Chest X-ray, AP view. Patient: 36 years old, sex F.
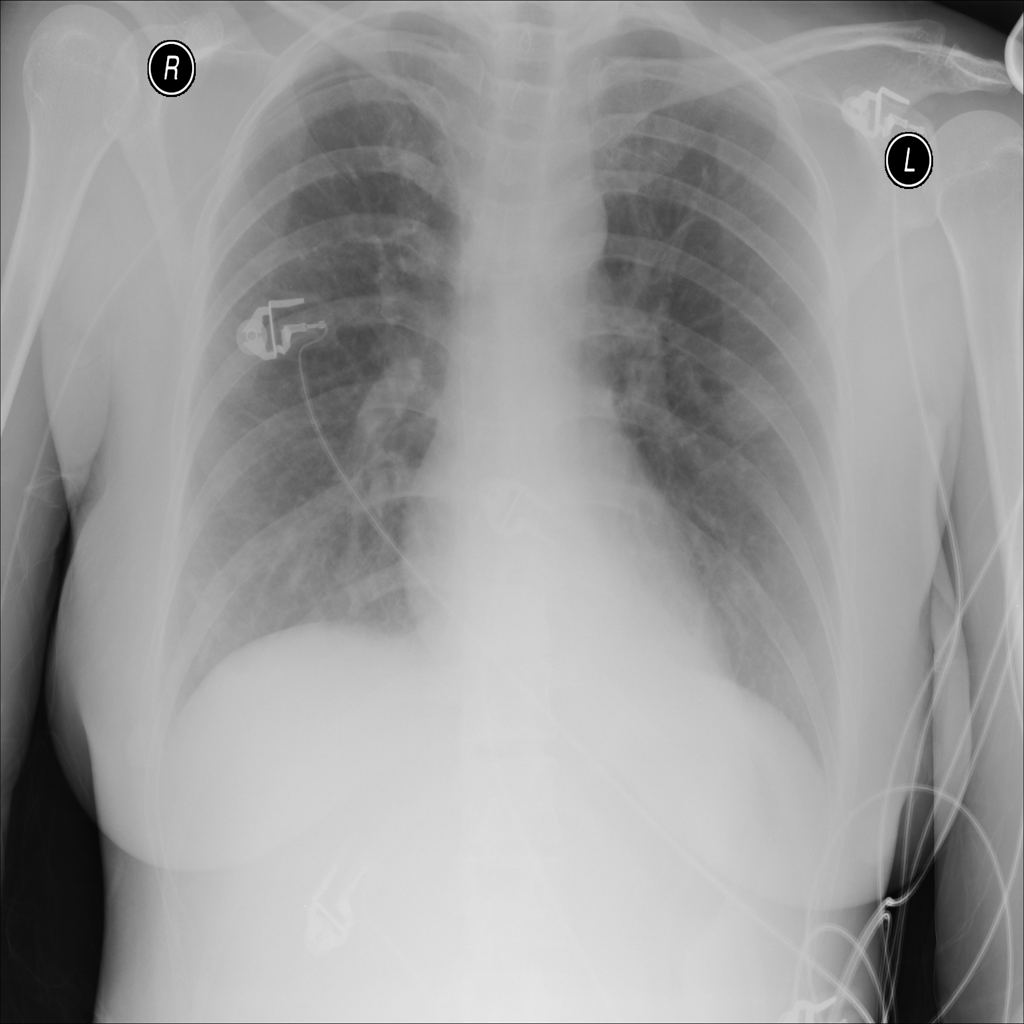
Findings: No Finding